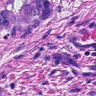
Metastatic tissue present: yes